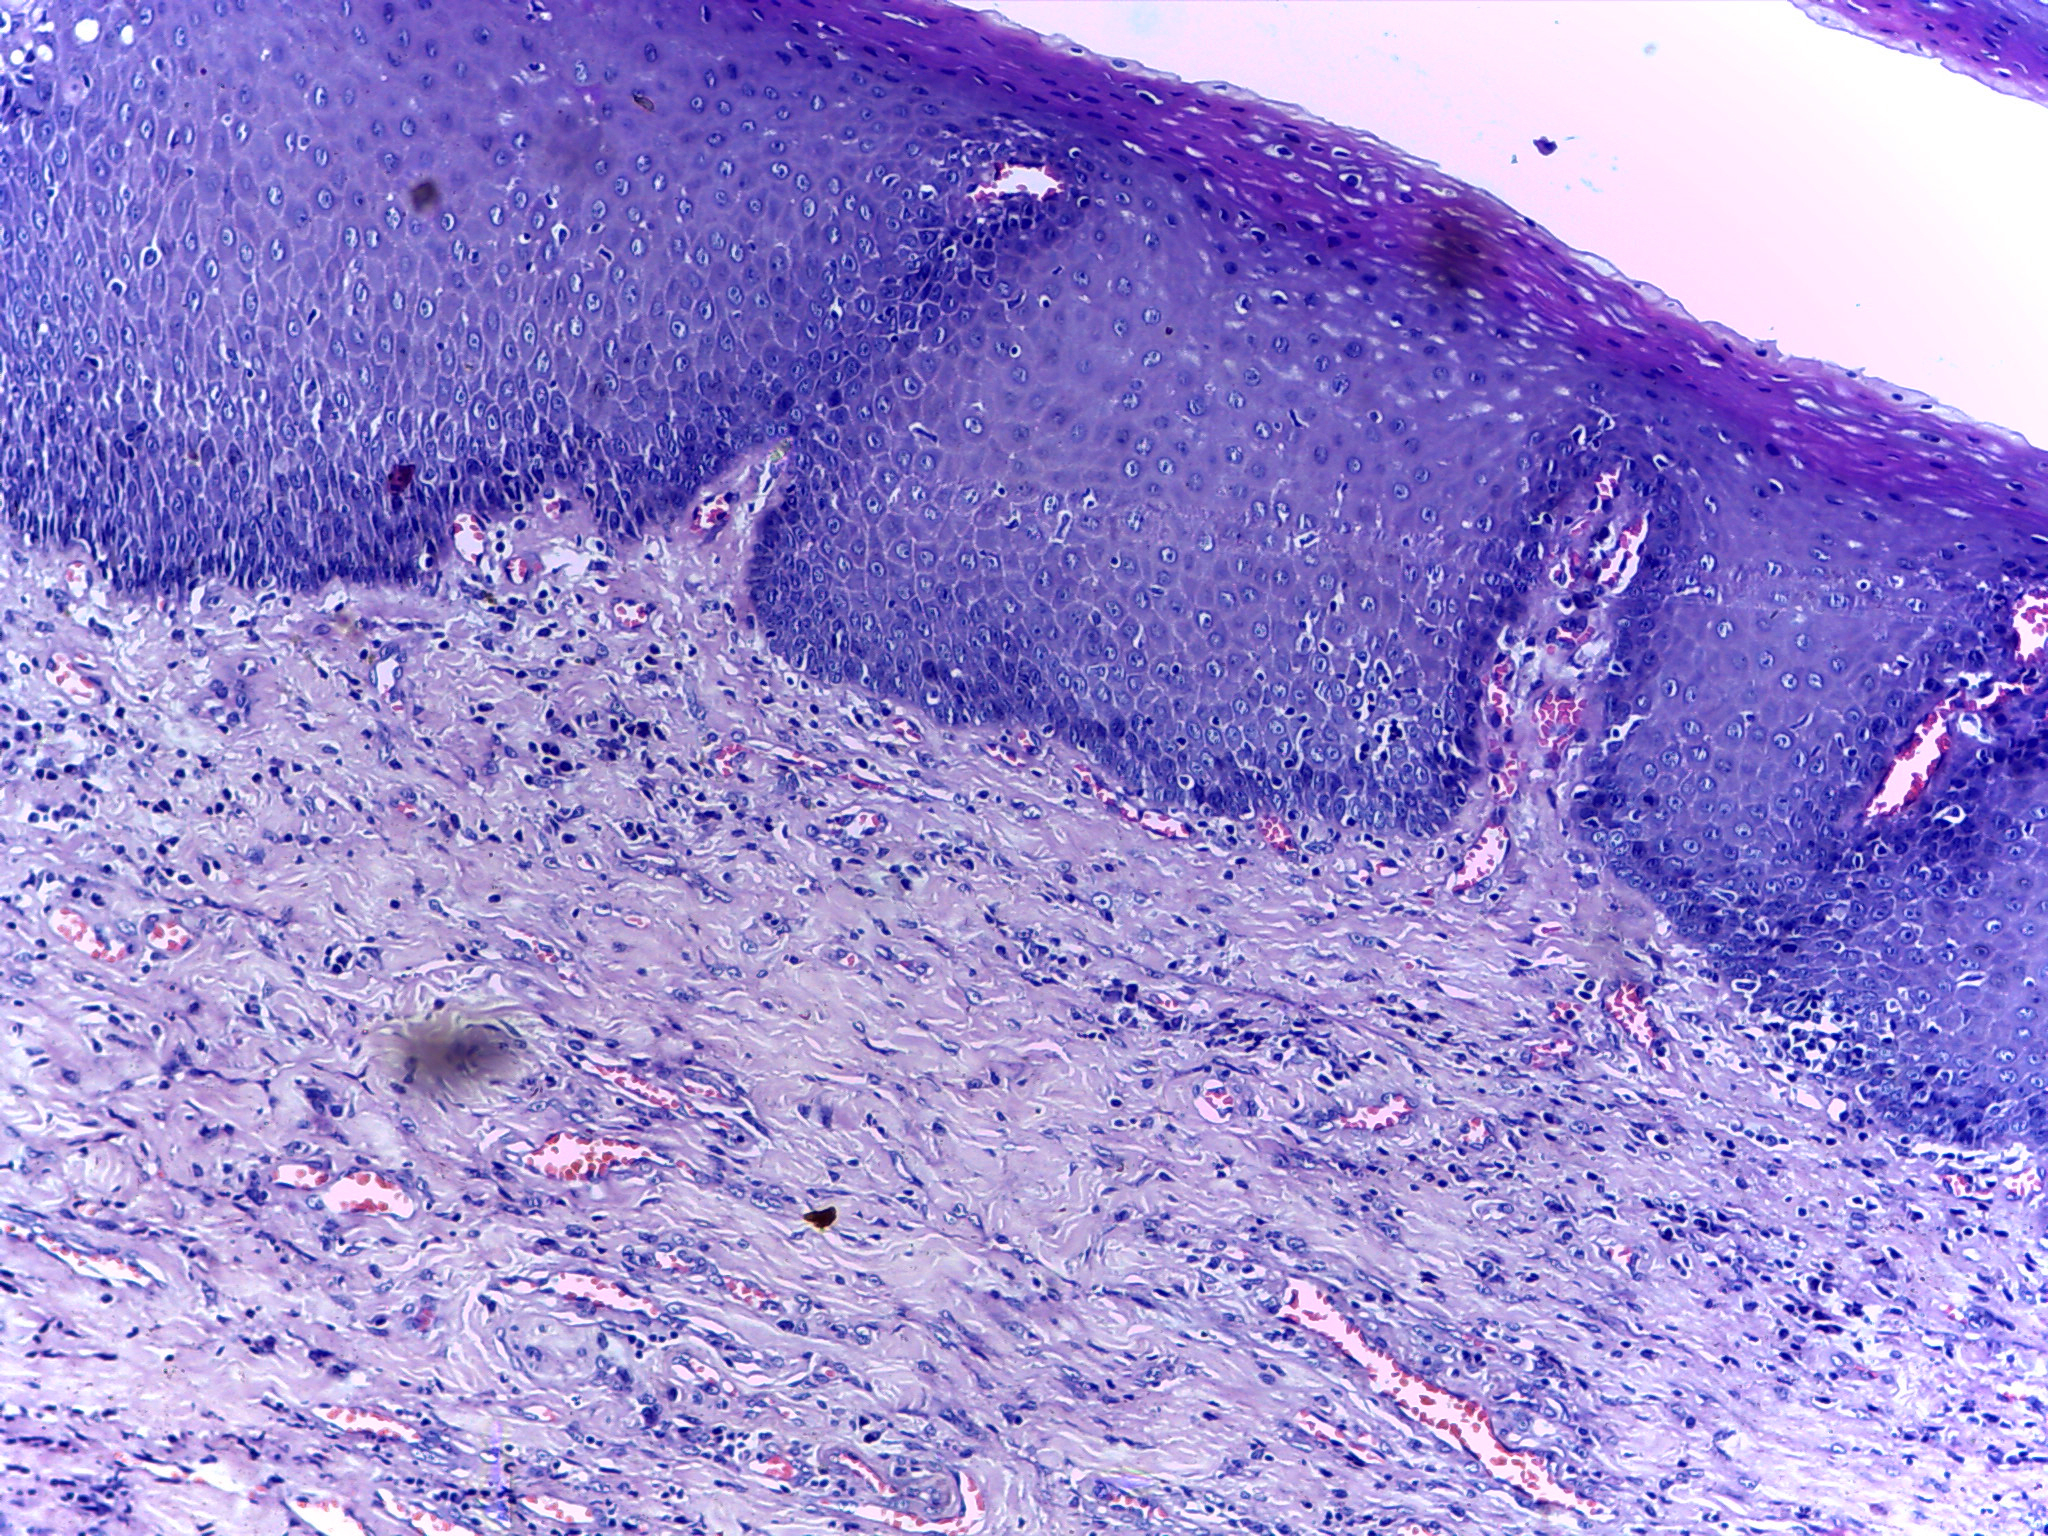
Diagnosis: OSCC